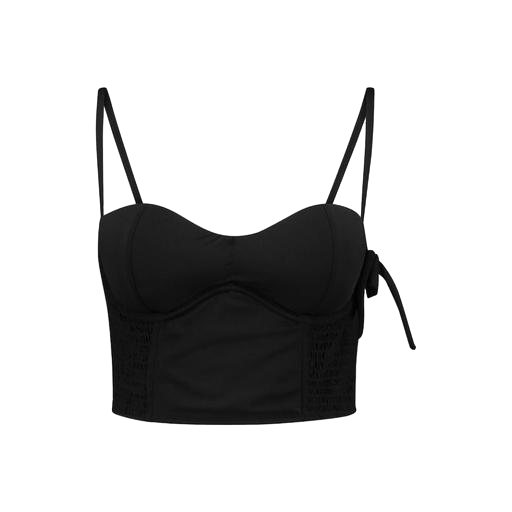
black women's matte bandeau top, black structured bandeau top, bra top, white background